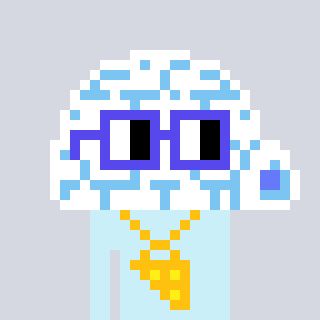
a pixel art character with square blue glasses, a igloo-shaped head and a cold-colored body on a cool background